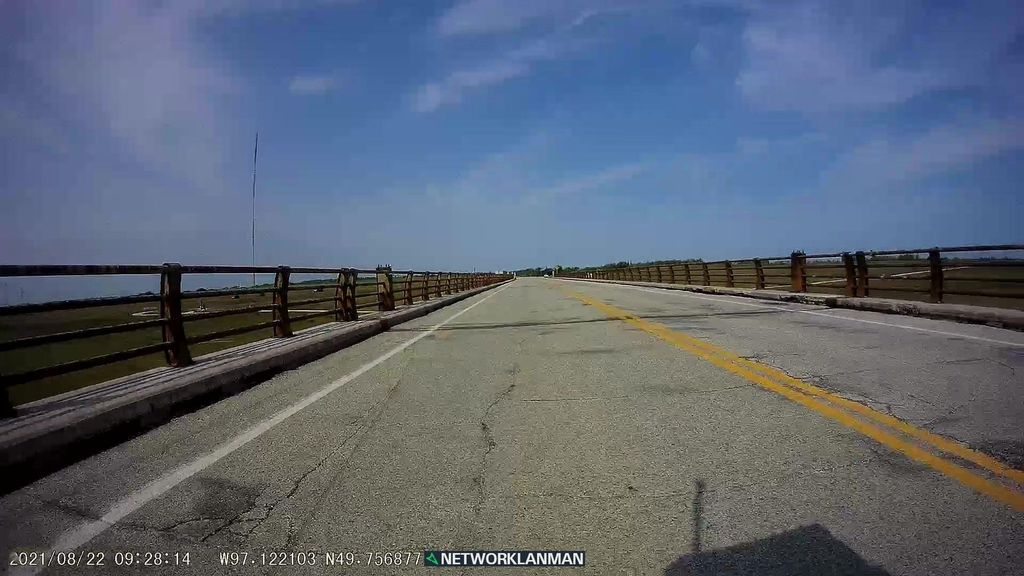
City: winnipeg